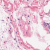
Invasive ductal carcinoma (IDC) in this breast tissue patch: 0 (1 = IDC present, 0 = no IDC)